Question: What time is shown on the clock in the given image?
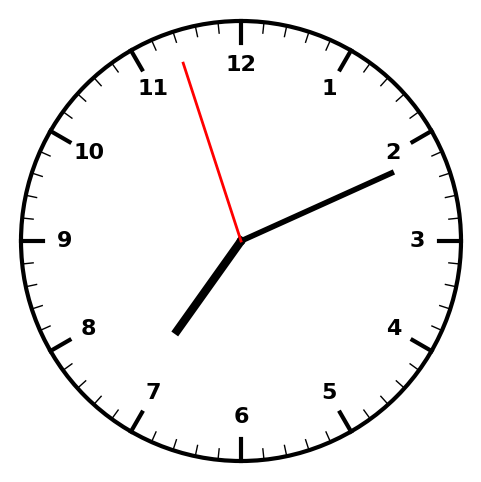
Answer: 07:10:57